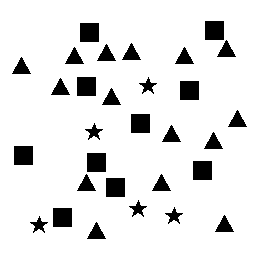
Squares: 10
Triangles: 15
Stars: 5
Total shapes: 30